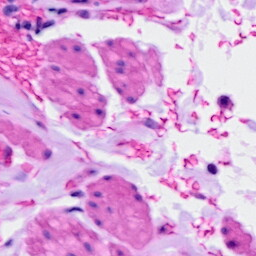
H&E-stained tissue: Ovarian